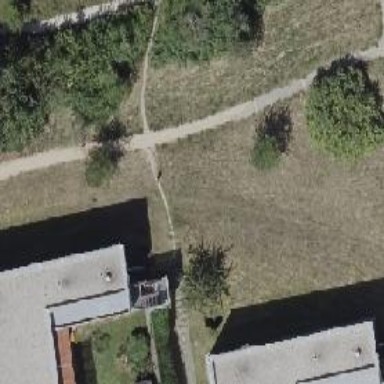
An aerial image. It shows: Path.